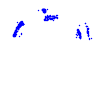
Particle: kaon